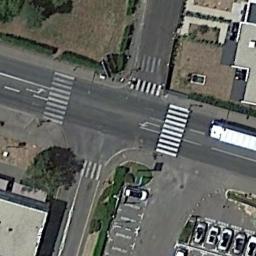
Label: intersection